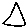
Label: triangle